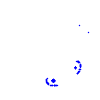
Particle: pion